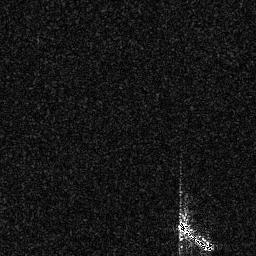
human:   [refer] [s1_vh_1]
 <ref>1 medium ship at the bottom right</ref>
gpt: <box>[[68, 85, 83, 96, 0]]</box>